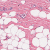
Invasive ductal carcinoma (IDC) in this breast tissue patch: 0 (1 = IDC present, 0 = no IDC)